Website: home-depot
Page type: payment
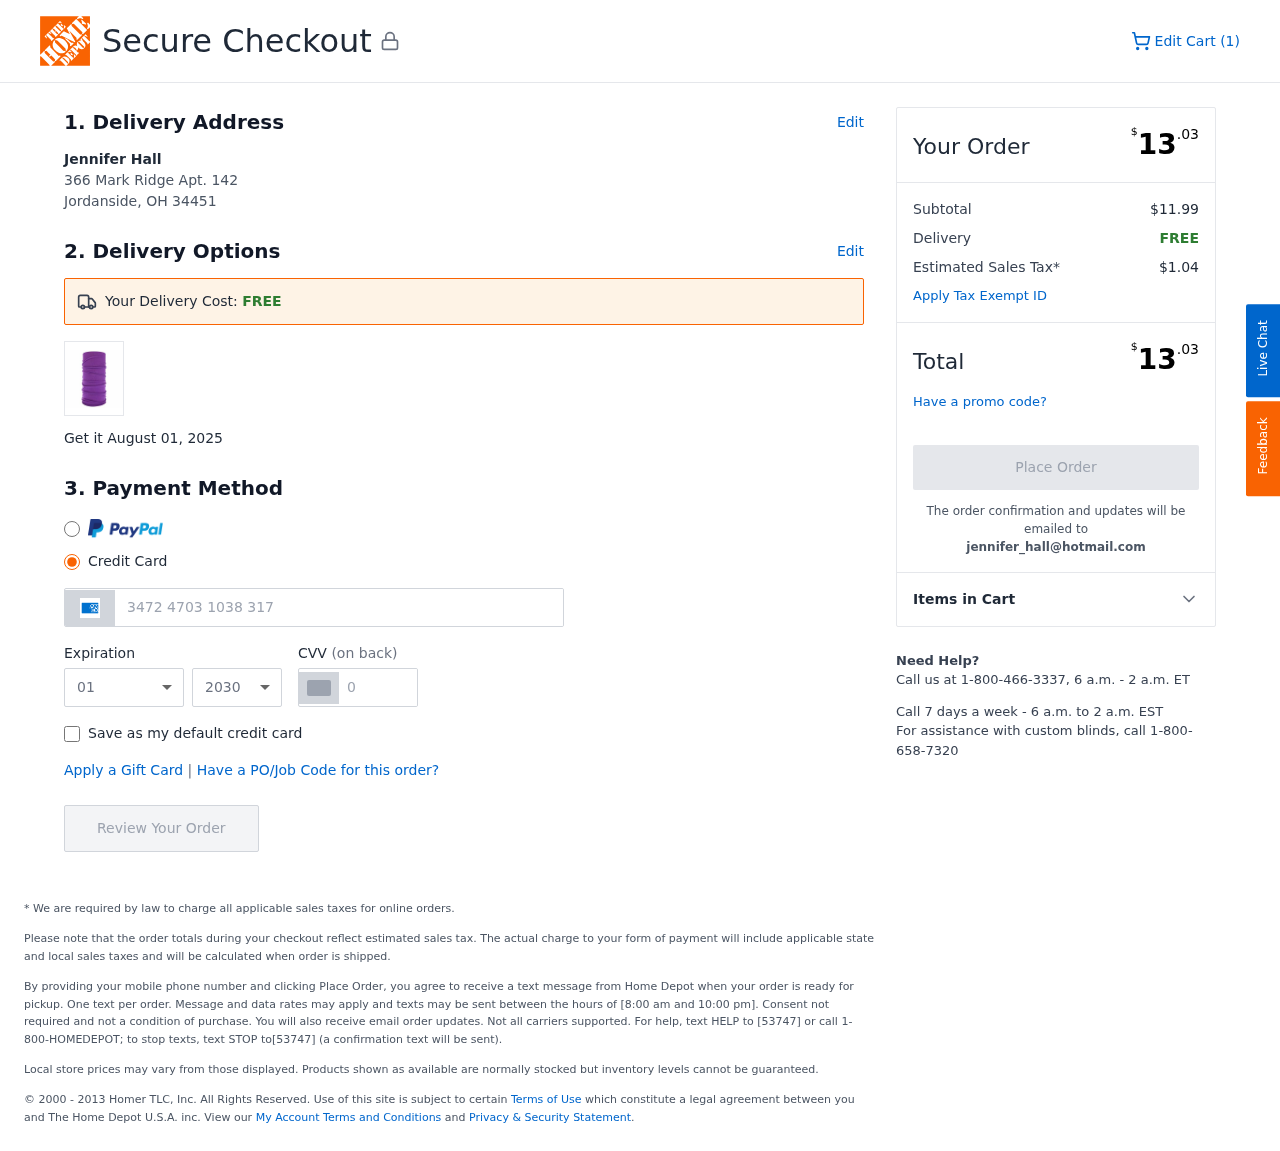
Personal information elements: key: PII_CARD_CVV
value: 0860
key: PII_CARD_EXPIRY_MONTH
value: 01
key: PII_CARD_EXPIRY_YEAR
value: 30
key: PII_CARD_NUMBER
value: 3472 4703 1038 317
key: PII_CITY_STATE_ZIP
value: Jordanside, OH 34451
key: PII_EMAIL
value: jennifer_hall@hotmail.com
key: PII_FULLNAME
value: Jennifer Hall
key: PII_STREET
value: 366 Mark Ridge Apt. 142
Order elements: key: ORDER_NUM_ITEMS
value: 1
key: ORDER_DELIVERY_DATE
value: August 01, 2025
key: ORDER_TOTAL
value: $13.03
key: ORDER_SUBTOTAL
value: $11.99
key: ORDER_SHIPPING_COST
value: FREE
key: ORDER_TAX
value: $1.04